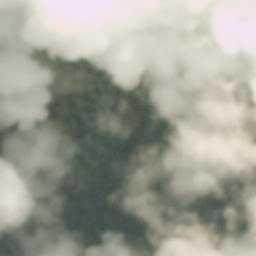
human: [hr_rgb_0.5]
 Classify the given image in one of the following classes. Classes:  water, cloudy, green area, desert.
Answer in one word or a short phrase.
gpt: cloudy